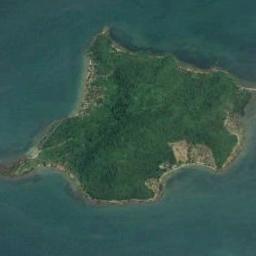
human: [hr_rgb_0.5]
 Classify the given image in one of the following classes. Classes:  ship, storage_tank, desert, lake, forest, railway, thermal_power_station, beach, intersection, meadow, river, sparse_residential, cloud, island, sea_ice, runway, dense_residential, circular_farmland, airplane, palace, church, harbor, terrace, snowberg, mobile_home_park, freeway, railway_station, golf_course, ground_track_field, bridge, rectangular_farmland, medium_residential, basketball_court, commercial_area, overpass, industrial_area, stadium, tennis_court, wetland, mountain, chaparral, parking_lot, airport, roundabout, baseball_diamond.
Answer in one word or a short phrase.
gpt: island